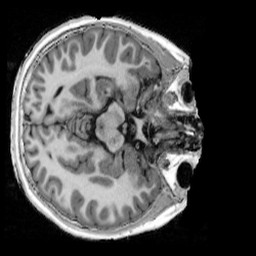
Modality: UNIT1_denoised
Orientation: axial
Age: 10
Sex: female
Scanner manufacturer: siemens
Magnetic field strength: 3 T
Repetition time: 4 s
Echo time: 0.00303 s